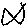
Label: fish